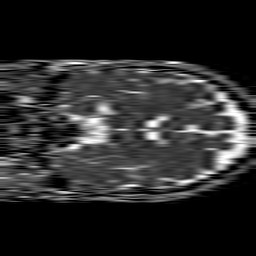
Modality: ADC
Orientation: coronal
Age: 53
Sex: male
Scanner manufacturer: philips
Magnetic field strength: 1.5 T
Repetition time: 4.6 s
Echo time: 0.09059 s